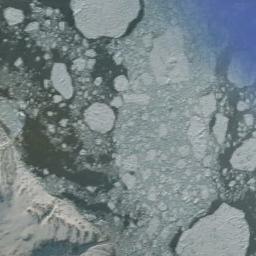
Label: sea_ice